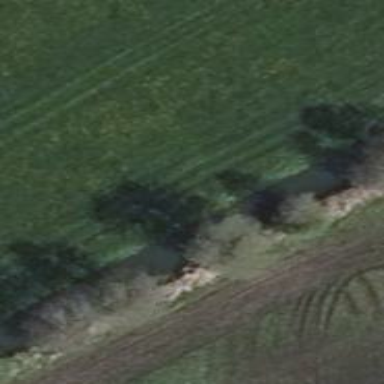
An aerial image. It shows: Row of deciduous broadleaved trees.